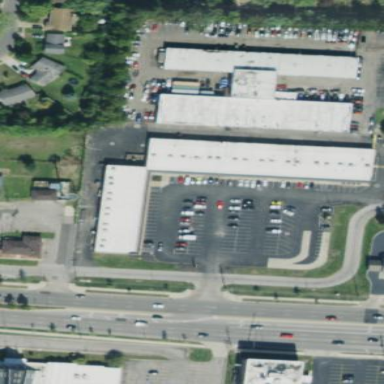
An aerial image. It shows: Retail building.